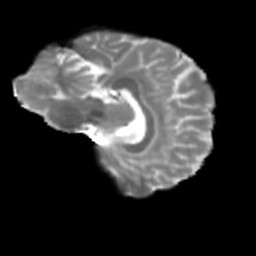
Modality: T2w
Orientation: sagittal
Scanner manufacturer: siemens
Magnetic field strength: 3 T
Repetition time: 4 s
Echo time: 0.0594 s